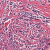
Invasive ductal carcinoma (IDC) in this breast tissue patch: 1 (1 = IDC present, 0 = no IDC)